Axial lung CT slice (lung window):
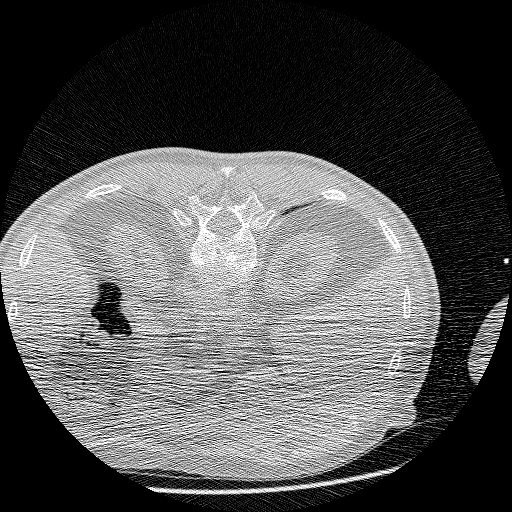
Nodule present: no